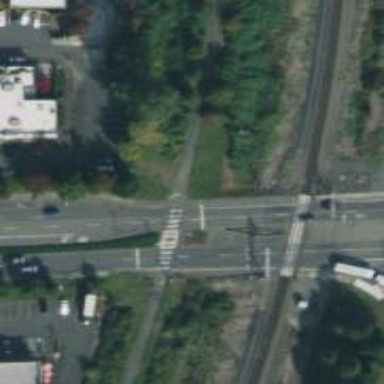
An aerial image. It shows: Marked zebra crossing on the road.